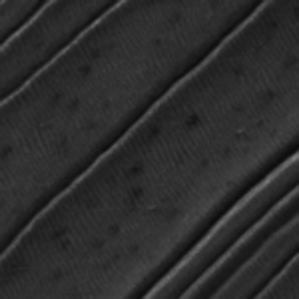
Label: frost